Field crop: maize
Growth stage: 1
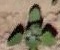
Species: chenopodium